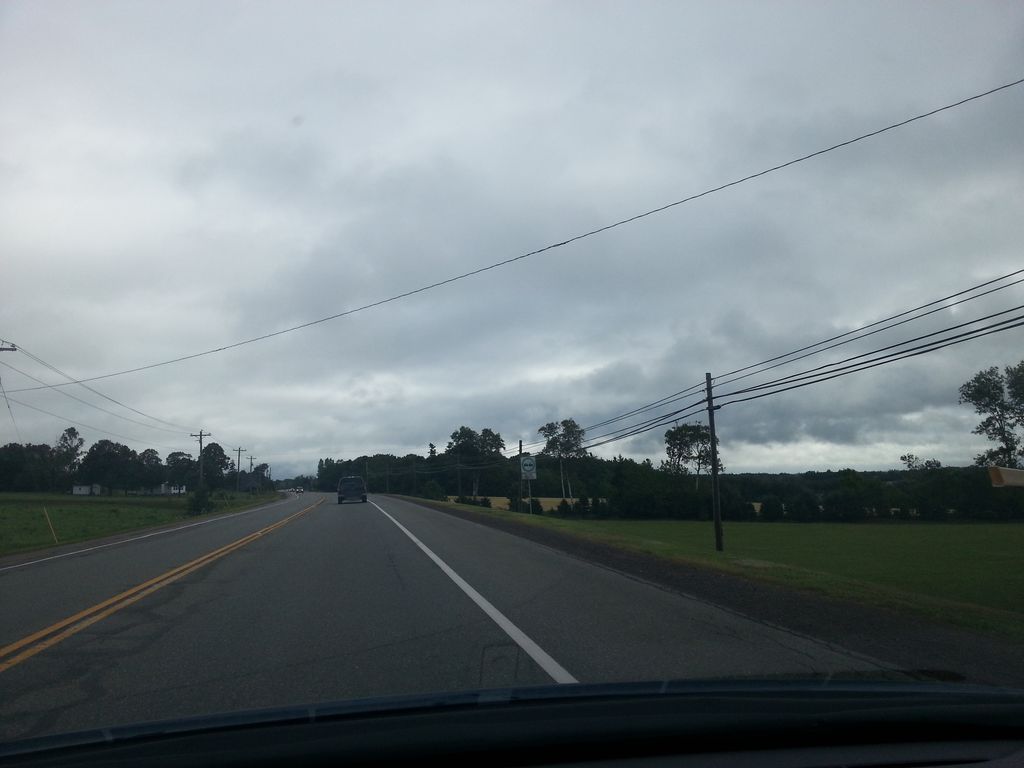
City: charlottetown